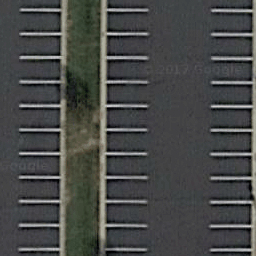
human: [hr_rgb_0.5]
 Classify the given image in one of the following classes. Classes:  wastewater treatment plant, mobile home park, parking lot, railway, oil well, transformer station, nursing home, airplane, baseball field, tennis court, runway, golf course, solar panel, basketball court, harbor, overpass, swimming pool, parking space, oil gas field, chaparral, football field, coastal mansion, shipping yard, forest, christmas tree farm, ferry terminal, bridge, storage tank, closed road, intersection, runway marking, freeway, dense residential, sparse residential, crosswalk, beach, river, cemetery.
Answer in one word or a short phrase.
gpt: parking space